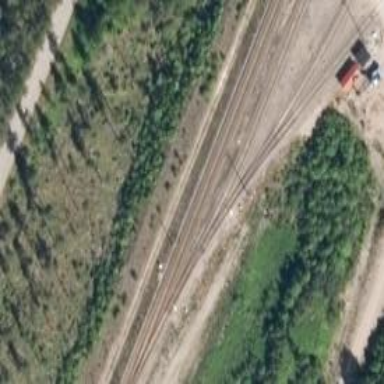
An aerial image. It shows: Railway track with continuous electrified contact lines.